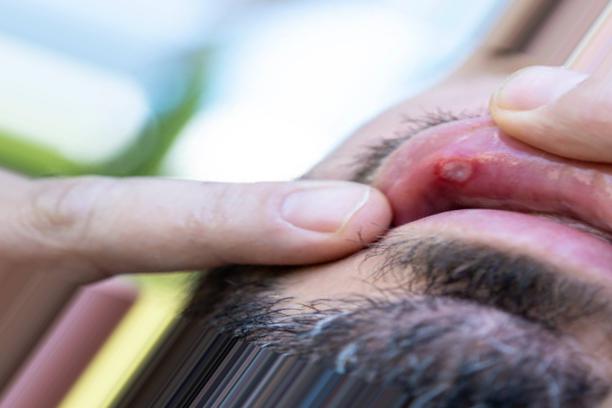
Condition: Mouth Ulcer